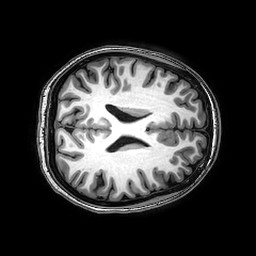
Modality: T1w
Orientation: axial
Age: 20
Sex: female
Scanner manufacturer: philips
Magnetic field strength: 3 T
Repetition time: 0.008239 s
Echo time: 0.00377 s